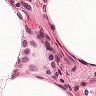
Metastatic tissue present: no